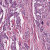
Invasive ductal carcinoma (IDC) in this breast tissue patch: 1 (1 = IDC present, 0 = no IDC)